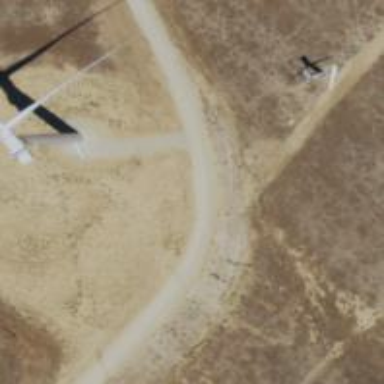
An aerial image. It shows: Wind turbine generating power.